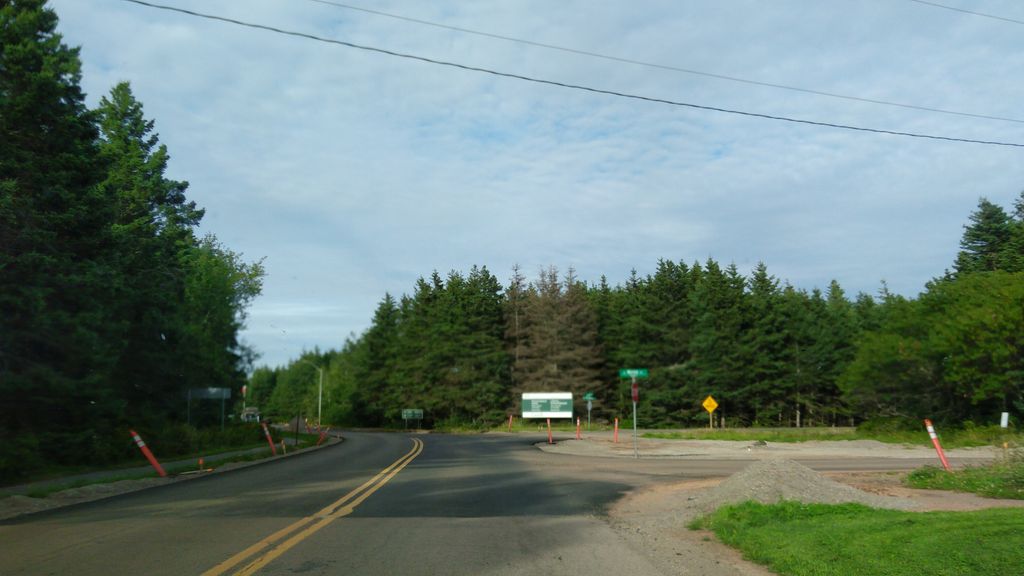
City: charlottetown